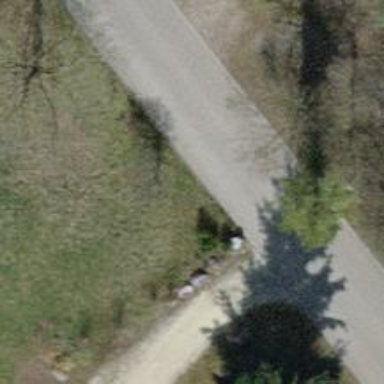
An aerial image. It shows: Residential road with asphalt surface and no sidewalks.